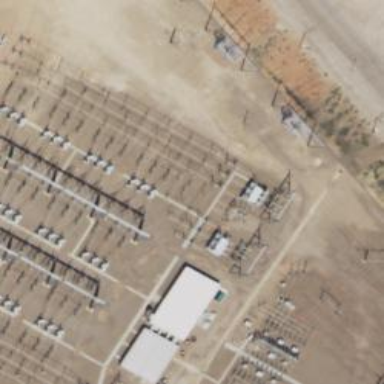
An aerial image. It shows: Switch used for power control.